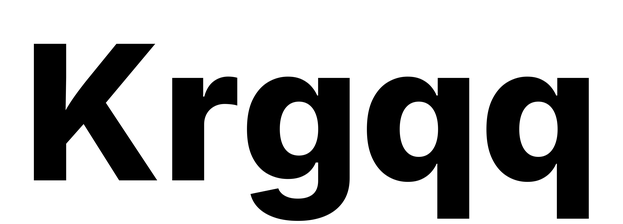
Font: Inter_ExtraBold